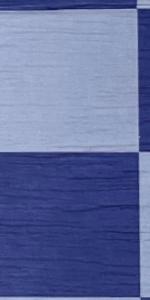
Label: Empty